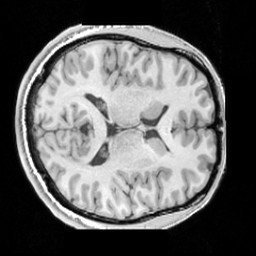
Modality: T1w
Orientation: axial
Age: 28
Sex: male
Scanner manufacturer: siemens
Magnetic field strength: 3 T
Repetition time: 1.63 s
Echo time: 0.00311 s